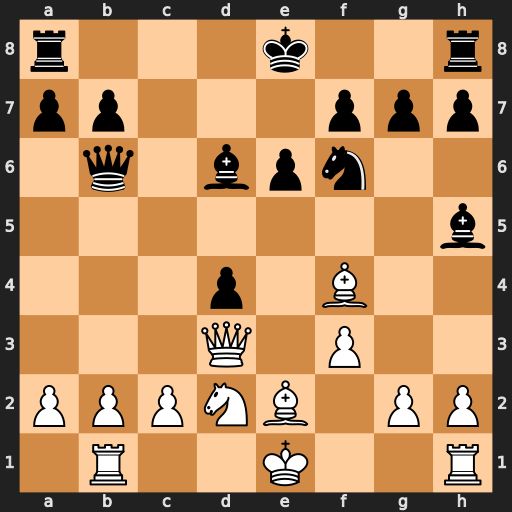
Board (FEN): r3k2r/pp3ppp/1q1bpn2/7b/3p1B2/3Q1P2/PPPNB1PP/1R2K2R
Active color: w
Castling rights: Kkq
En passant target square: -
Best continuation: Nc4 Bb4+ c3